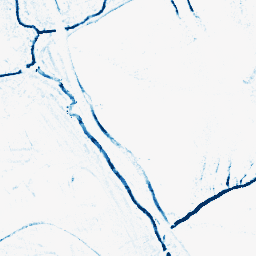
Category: morphological
Decomposition family: morphological_ellipse
Decomposition parameters: operation: closing
width: 5
height: 5
Upsampling method: bspline
Upsampling parameters: scale: 8
Upsampling scale: 8